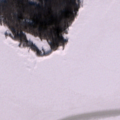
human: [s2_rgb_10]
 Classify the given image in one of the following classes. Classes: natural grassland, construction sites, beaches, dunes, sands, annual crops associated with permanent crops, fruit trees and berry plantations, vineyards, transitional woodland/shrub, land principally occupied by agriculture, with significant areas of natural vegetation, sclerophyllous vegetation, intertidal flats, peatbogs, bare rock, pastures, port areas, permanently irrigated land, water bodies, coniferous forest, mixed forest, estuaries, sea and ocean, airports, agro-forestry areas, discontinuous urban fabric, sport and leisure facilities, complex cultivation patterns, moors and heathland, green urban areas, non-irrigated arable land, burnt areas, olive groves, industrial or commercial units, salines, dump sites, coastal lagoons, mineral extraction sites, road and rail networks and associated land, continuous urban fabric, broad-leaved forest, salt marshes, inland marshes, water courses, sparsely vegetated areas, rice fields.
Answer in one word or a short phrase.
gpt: broad-leaved forest, sea and ocean